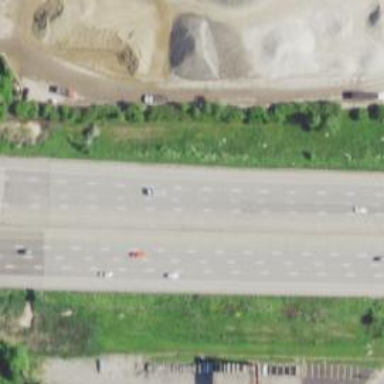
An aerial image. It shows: Motorway.